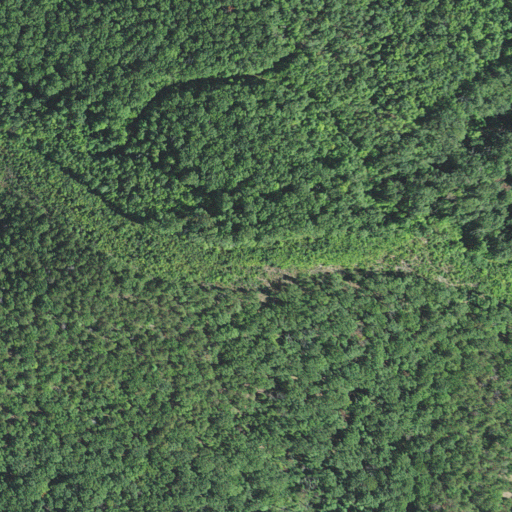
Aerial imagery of ridge(s) in Virginia named Camp Ridge containing deciduous forest and mixed forest